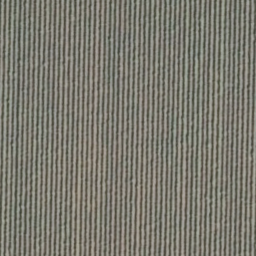
Label: agricultural